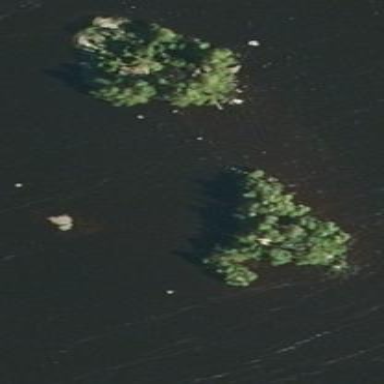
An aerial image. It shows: Islet surrounded by woodland.